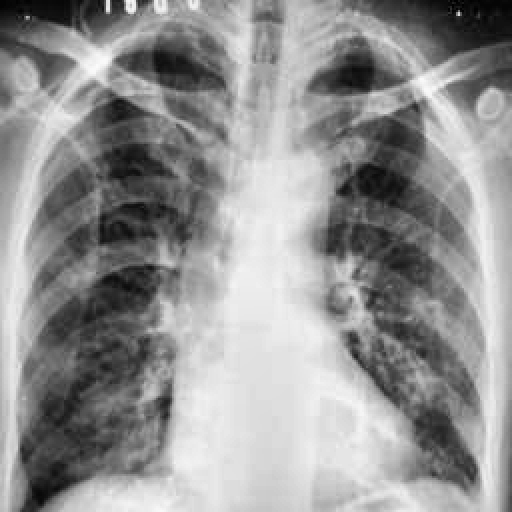
Finding: TUBERCULOSIS